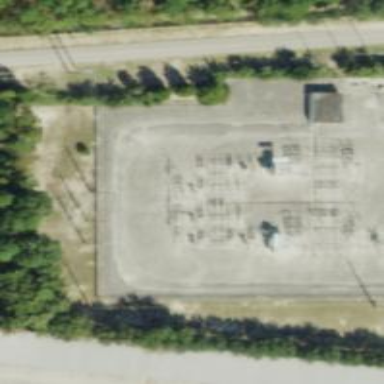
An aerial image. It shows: Outdoor distribution level power substation.